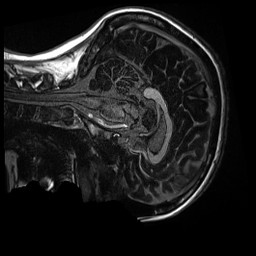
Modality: MP2RAGE
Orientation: sagittal
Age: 14
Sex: female
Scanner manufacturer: siemens
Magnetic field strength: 3 T
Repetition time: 4 s
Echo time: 0.00303 s